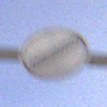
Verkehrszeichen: EndeSaemtlicherBegrenzungen
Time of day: MorningAfternoon
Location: Outdoor (Nature)
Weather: PartlyCloudy
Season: NotSpecified
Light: Natural